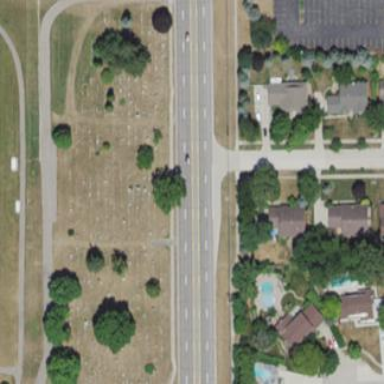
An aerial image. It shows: Cemetery.